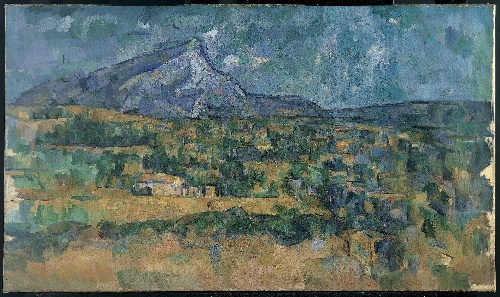
Title: Mont Sainte-Victoire
Artist: Paul Cézanne
Artist bio: French, Aix-en-Provence 1839–1906 Aix-en-Provence
Date: ca. 1902–6
Object type: Painting
Classification: Paintings
Medium: Oil on canvas
Dimensions: 22 1/2 x 38 1/4 in. (57.2 x 97.2 cm)
Department: European Paintings
Credit line: The Walter H. and Leonore Annenberg Collection, Gift of Walter H. and Leonore Annenberg, 1994, Bequest of Walter H. Annenberg, 2002
Accession year: 1994
Repository: Metropolitan Museum of Art, New York, NY
Tags: Mountains|Landscapes